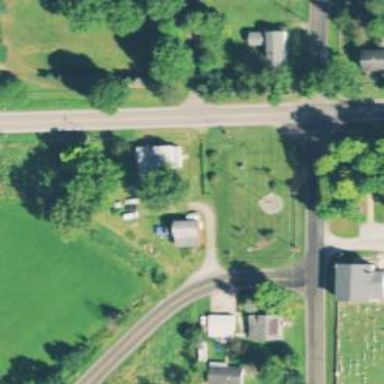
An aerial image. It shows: Memorial site with historic significance.